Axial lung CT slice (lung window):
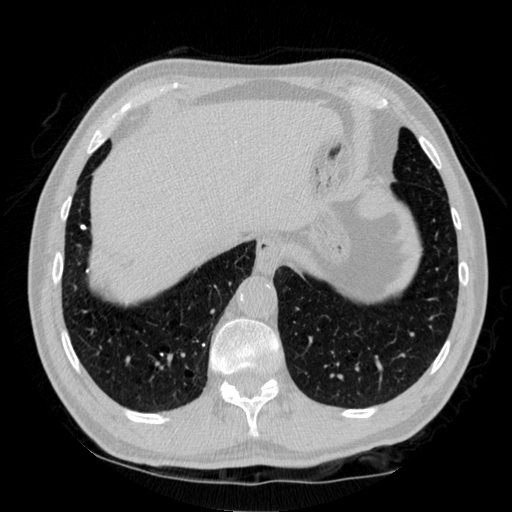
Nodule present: yes
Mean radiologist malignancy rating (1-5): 1